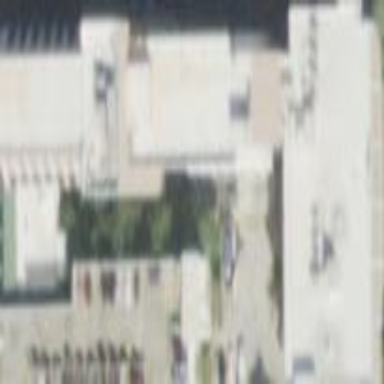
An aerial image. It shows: Part of building is shown in the image.